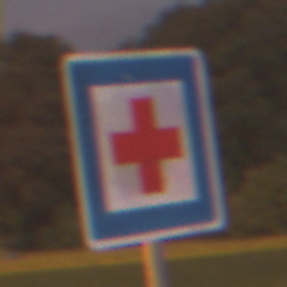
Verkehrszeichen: ErsteHilfe
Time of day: Night
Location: Outdoor (Suburban)
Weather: PartlyCloudy
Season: NotSpecified
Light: Artificial